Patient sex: M
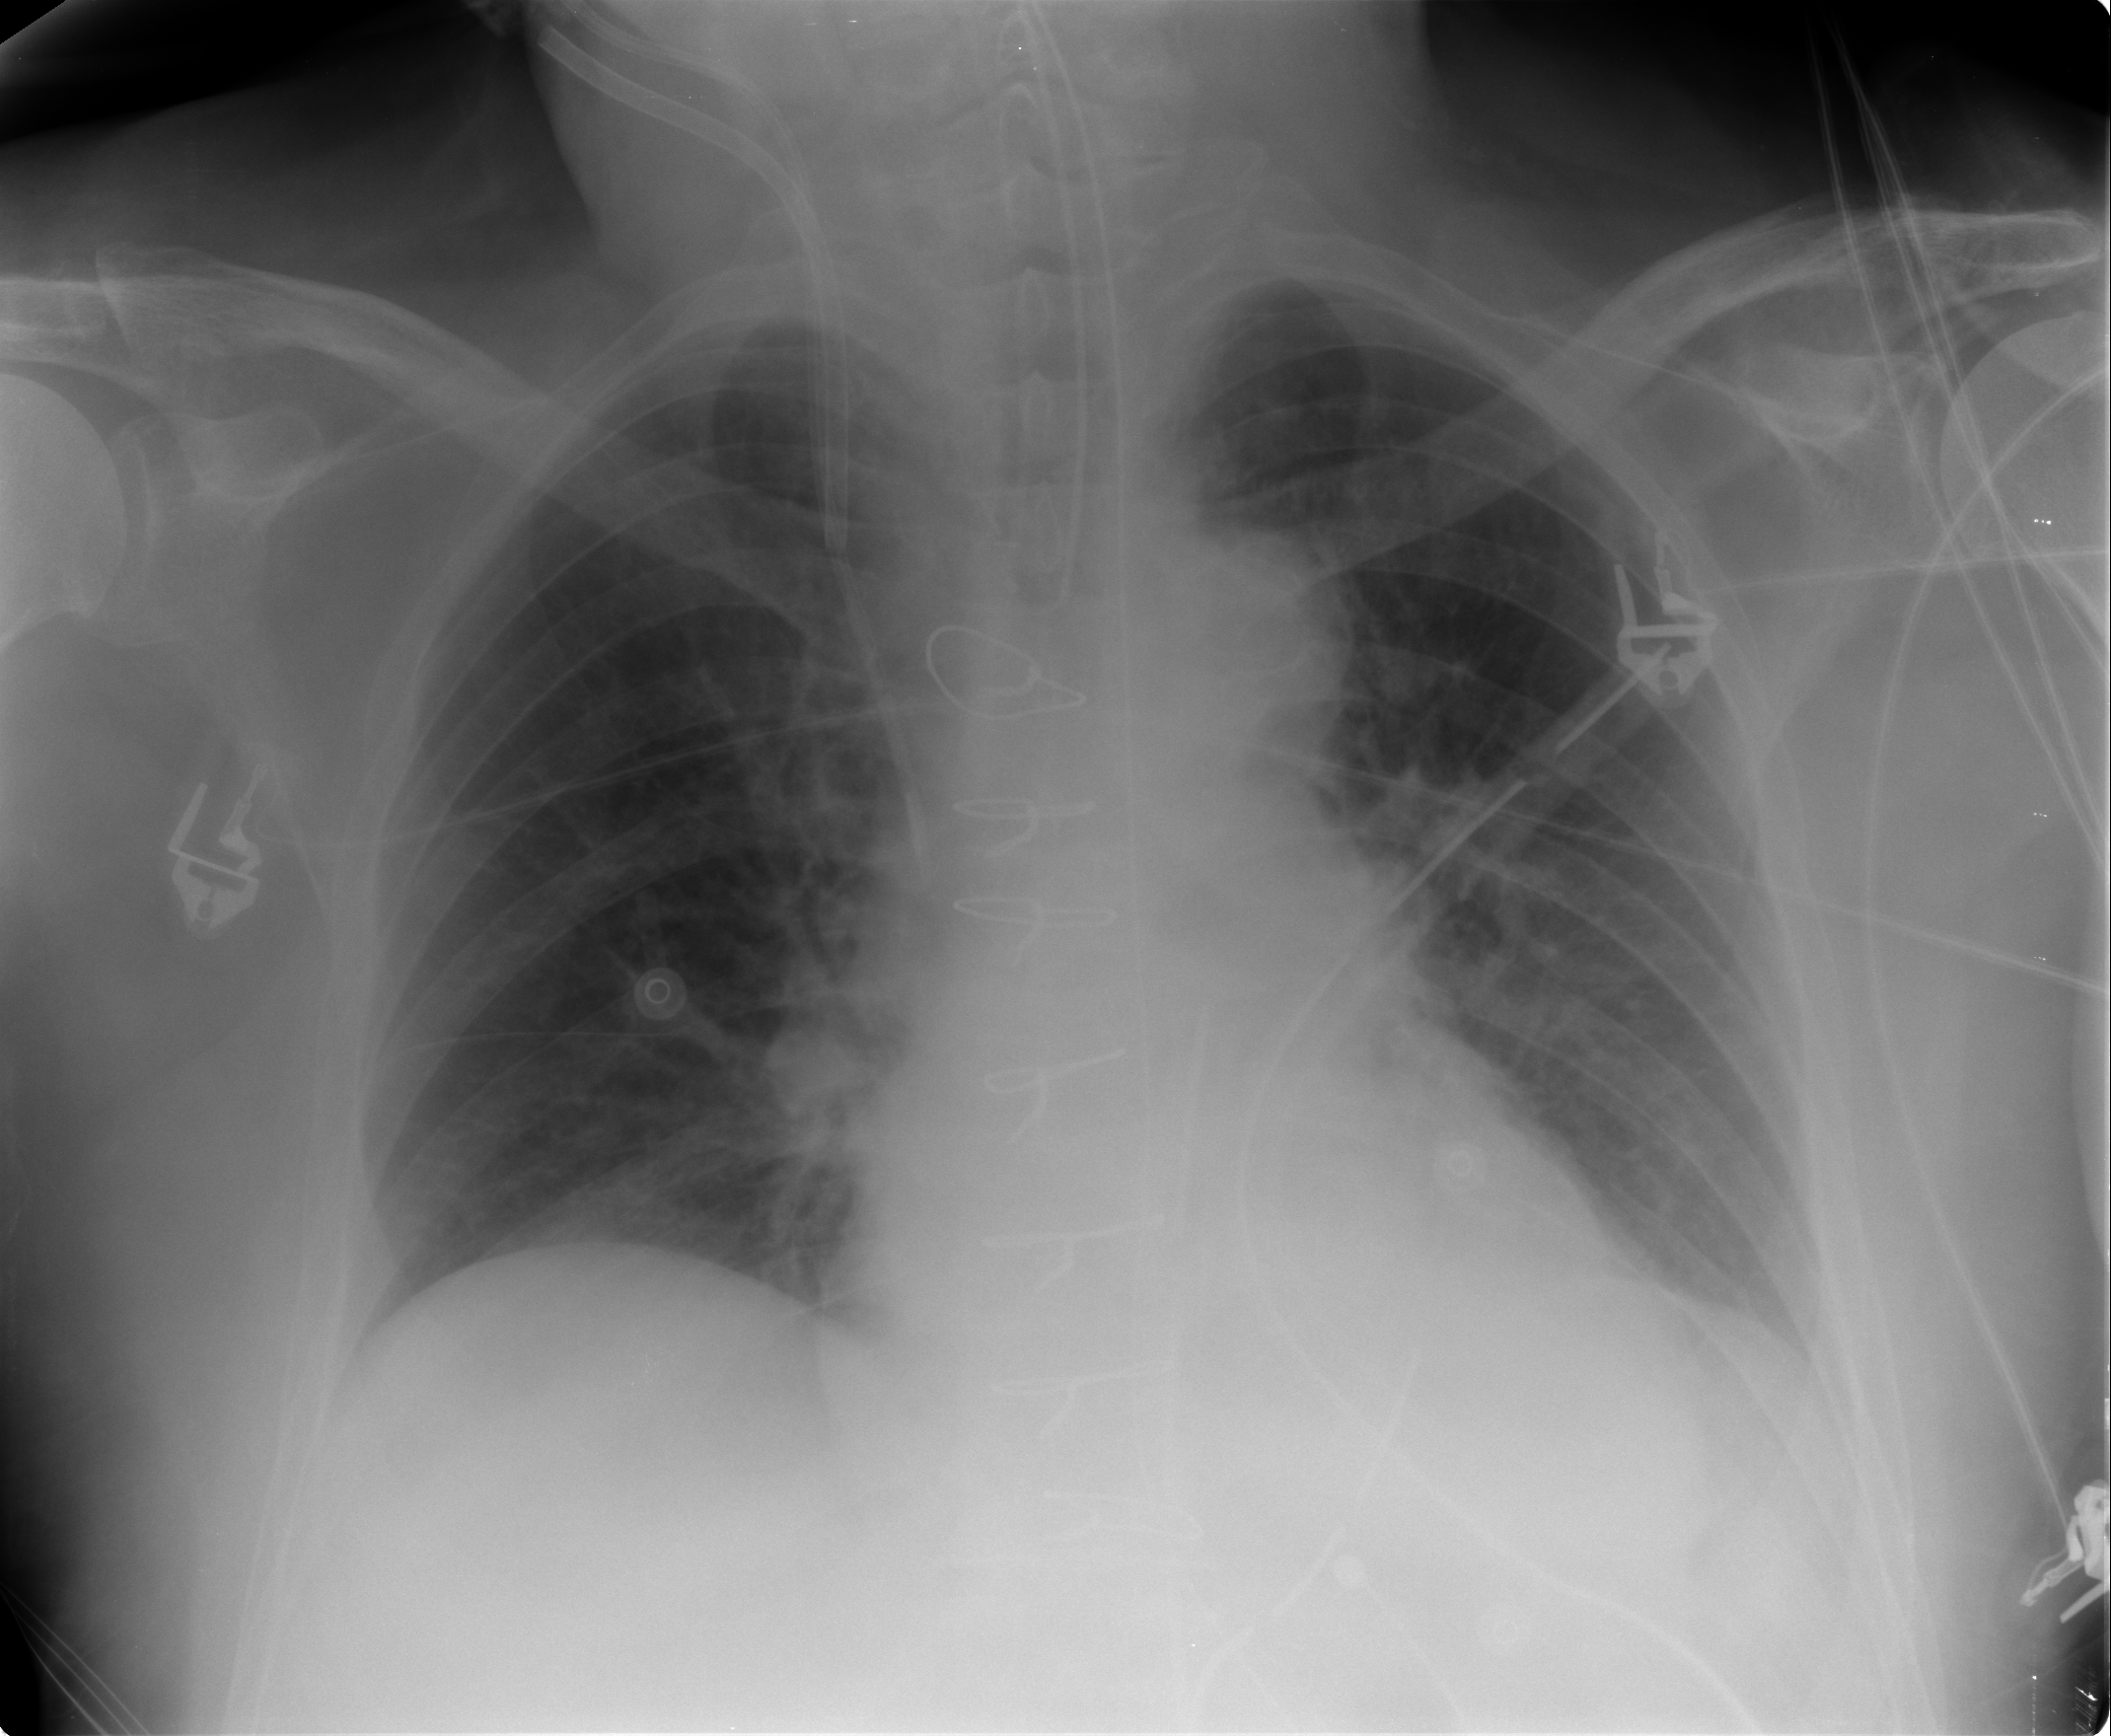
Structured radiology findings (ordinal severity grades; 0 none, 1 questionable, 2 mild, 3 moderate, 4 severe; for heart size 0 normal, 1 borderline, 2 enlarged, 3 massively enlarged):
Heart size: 2
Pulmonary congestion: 0
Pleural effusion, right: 0
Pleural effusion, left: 1
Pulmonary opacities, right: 0
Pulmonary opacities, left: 0
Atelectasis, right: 1
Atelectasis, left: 0